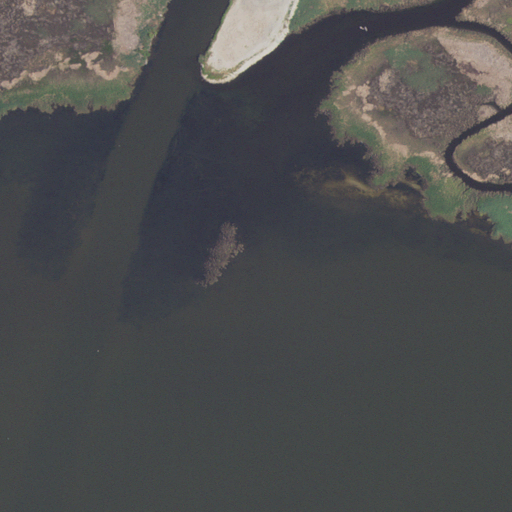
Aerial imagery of island in North Carolina named Hog Island containing open water, herbaceous wetlands, medium intensity development, and high intensity development